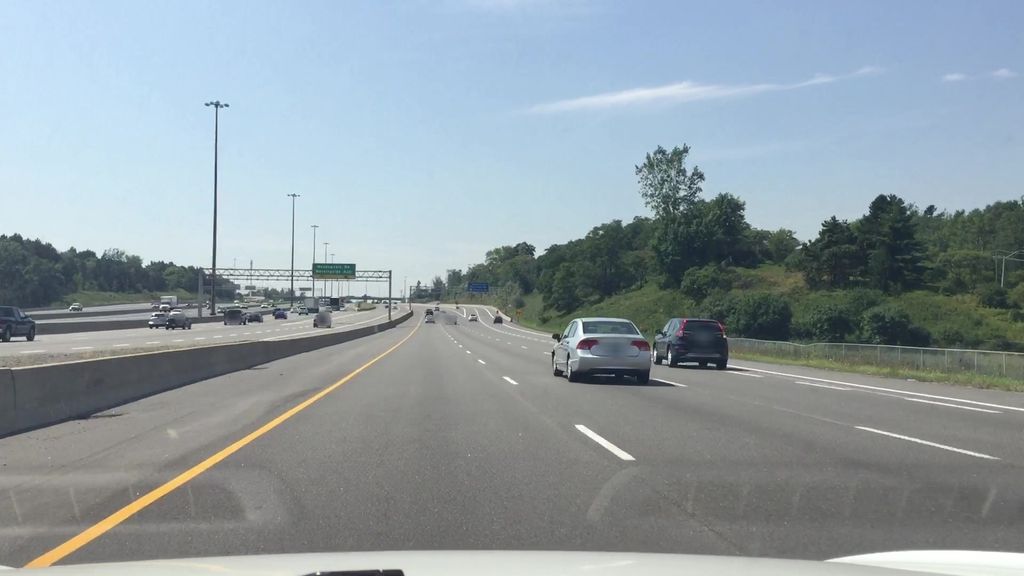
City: toronto